Question: I just installed Centos6 on VMware and i use NAT, but when i use yum i get this error:

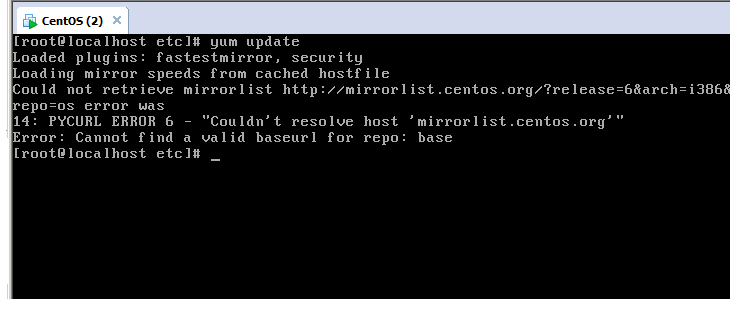
Answer: Try to run a 'service network restart' to see if your virtual machine will pick up DHCP information from its bridged interface. Then check your connection's status (The output of 'ifconfig' would help).
Check the contents of '/etc/resolv.conf' to make sure you have a DNS resolver listed. Otherwise, you won't be able to get to the internet.